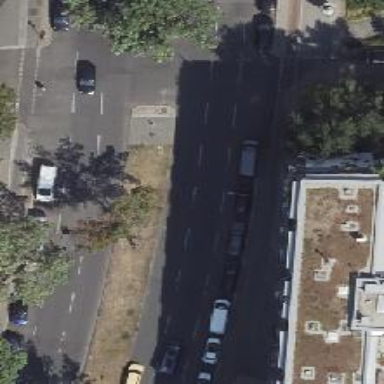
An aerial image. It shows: Asphalt footway with unmarked crossing.